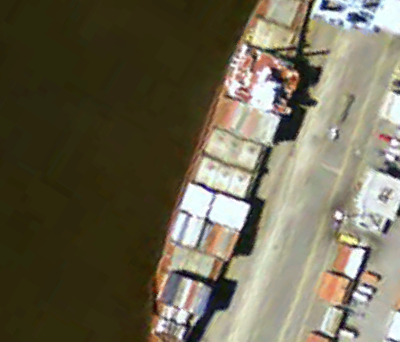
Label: Container_ship